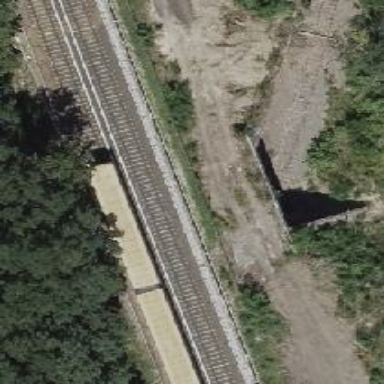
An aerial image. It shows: Bridge used by the electrified light rail system.